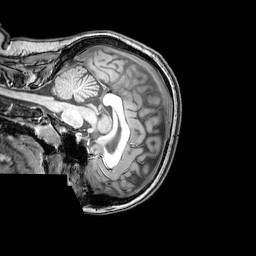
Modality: T1w
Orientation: sagittal
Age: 24
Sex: female
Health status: healthy
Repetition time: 0.081 s
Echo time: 0.037 s